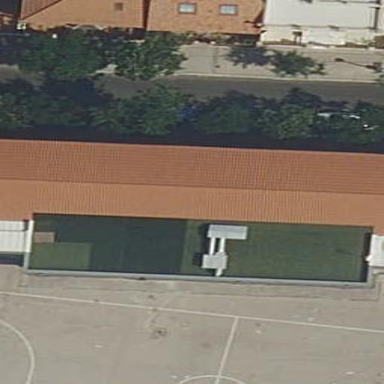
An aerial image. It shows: School building.